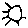
Label: sun